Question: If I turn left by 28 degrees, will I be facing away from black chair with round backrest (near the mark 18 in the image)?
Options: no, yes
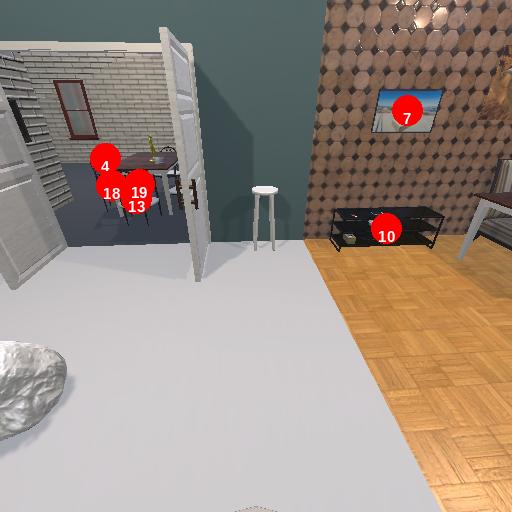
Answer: no